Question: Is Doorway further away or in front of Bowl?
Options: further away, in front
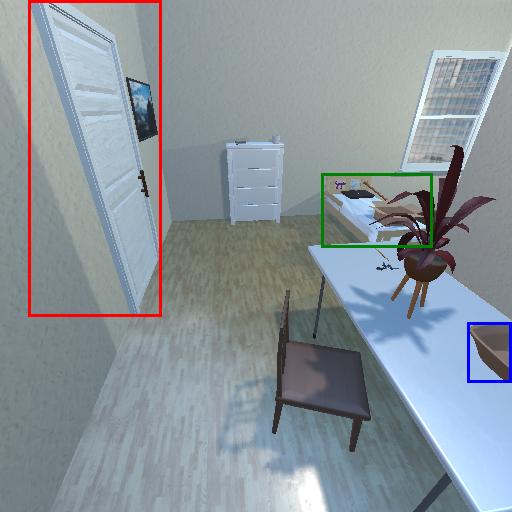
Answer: further away